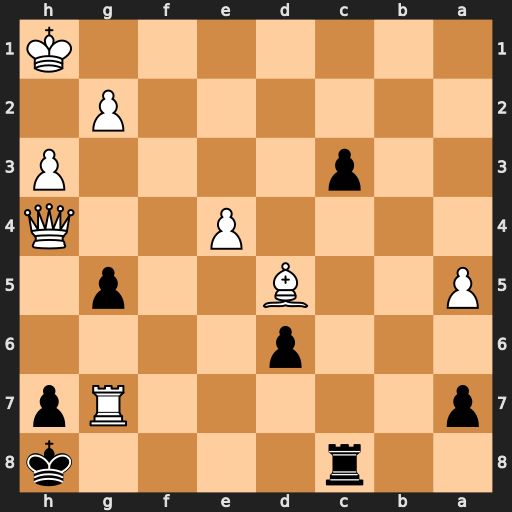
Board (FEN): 2r4k/p5Rp/3p4/P2B2p1/4P2Q/2p4P/6P1/7K
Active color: b
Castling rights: -
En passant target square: -
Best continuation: gxh4 Rxa7 c2